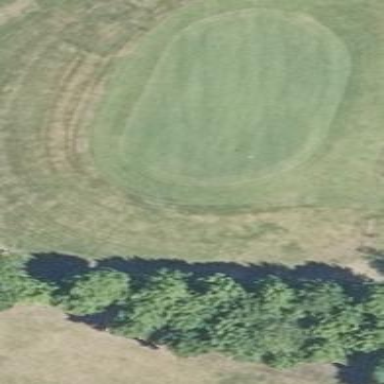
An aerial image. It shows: Golf green.